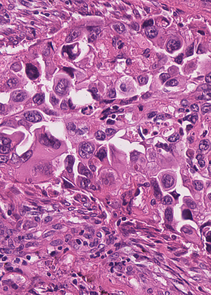
Tumor epithelial tissue: yes
Tumor-associated stroma tissue: yes
Normal tissue: no